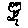
Label: flower